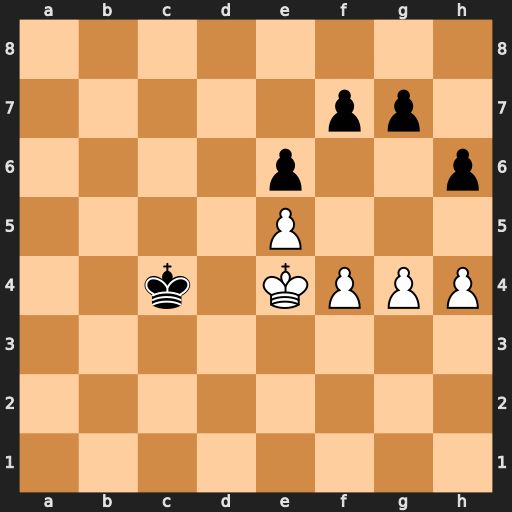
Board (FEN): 8/5pp1/4p2p/4P3/2k1KPPP/8/8/8
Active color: w
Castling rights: -
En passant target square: -
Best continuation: h5 Kb5 Kd4 Kc6 Kc4 Kd7 Kc5